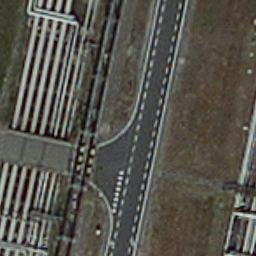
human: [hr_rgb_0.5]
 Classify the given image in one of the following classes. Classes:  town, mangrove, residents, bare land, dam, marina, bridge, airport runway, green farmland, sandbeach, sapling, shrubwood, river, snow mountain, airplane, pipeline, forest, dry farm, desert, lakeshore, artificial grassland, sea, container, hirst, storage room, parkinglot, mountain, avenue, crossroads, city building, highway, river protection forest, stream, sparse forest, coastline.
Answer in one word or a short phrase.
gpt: pipeline